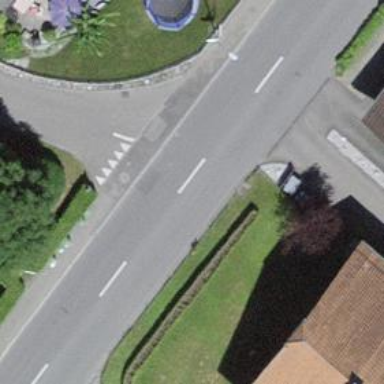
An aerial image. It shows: Left sidewalk along asphalt tertiary road.